Aerial crown-view tile of a tropical tree (Barro Colorado Island, Panama), acquired 20250512:
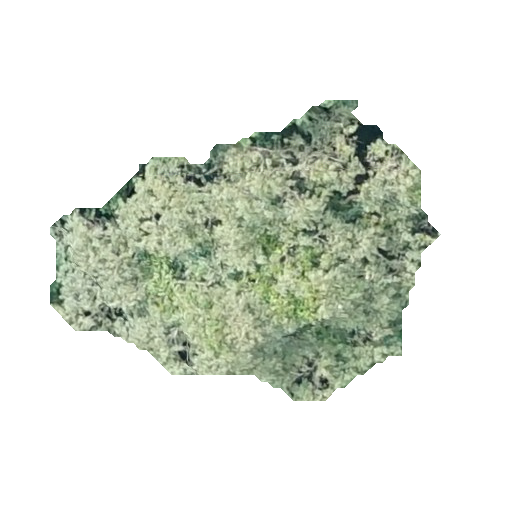
Species: Luehea seemannii
GBIF accepted scientific name: Luehea seemannii
Crown area: 111.91 m²